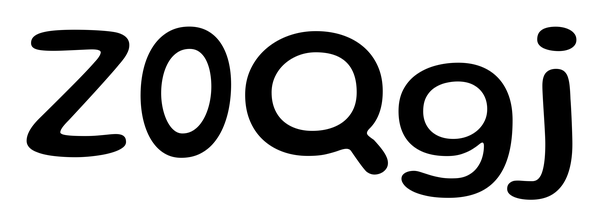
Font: Gluten_Regular